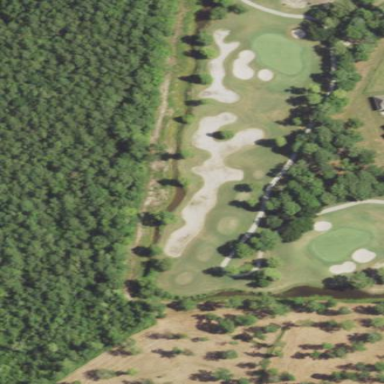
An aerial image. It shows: Golf bunker.